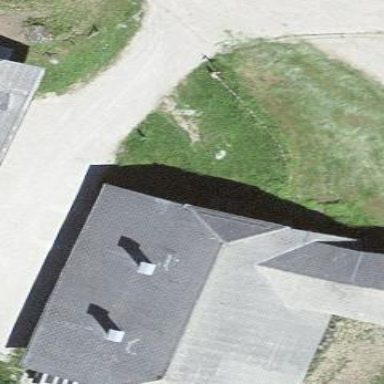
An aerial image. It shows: Barn.